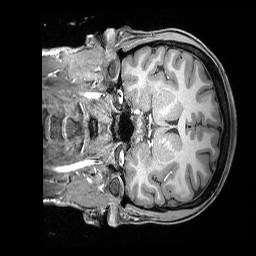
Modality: T1w
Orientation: coronal
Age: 21
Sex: female
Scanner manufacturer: siemens
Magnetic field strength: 3 T
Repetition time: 2.3 s
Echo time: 0.00324 s